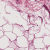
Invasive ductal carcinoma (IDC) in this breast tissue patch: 0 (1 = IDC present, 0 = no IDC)